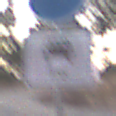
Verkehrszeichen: MehrfachbesetzePersonenkraftwagenFrei
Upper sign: Busssonderstreifen
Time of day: SunriseSunset
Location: Outdoor (Suburban)
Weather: PartlyCloudy
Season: NotSpecified
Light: Natural